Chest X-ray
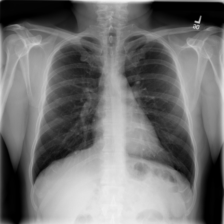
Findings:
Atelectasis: negative
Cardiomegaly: negative
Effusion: negative
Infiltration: positive
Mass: negative
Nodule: negative
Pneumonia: negative
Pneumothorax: negative
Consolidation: negative
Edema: negative
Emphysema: negative
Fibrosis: negative
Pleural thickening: negative
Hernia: negative